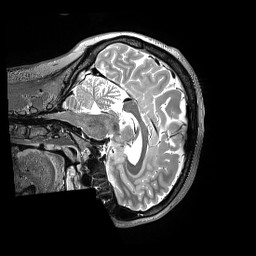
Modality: T2w
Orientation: sagittal